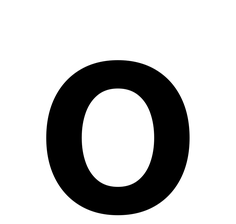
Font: Inter_SemiBold